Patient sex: M
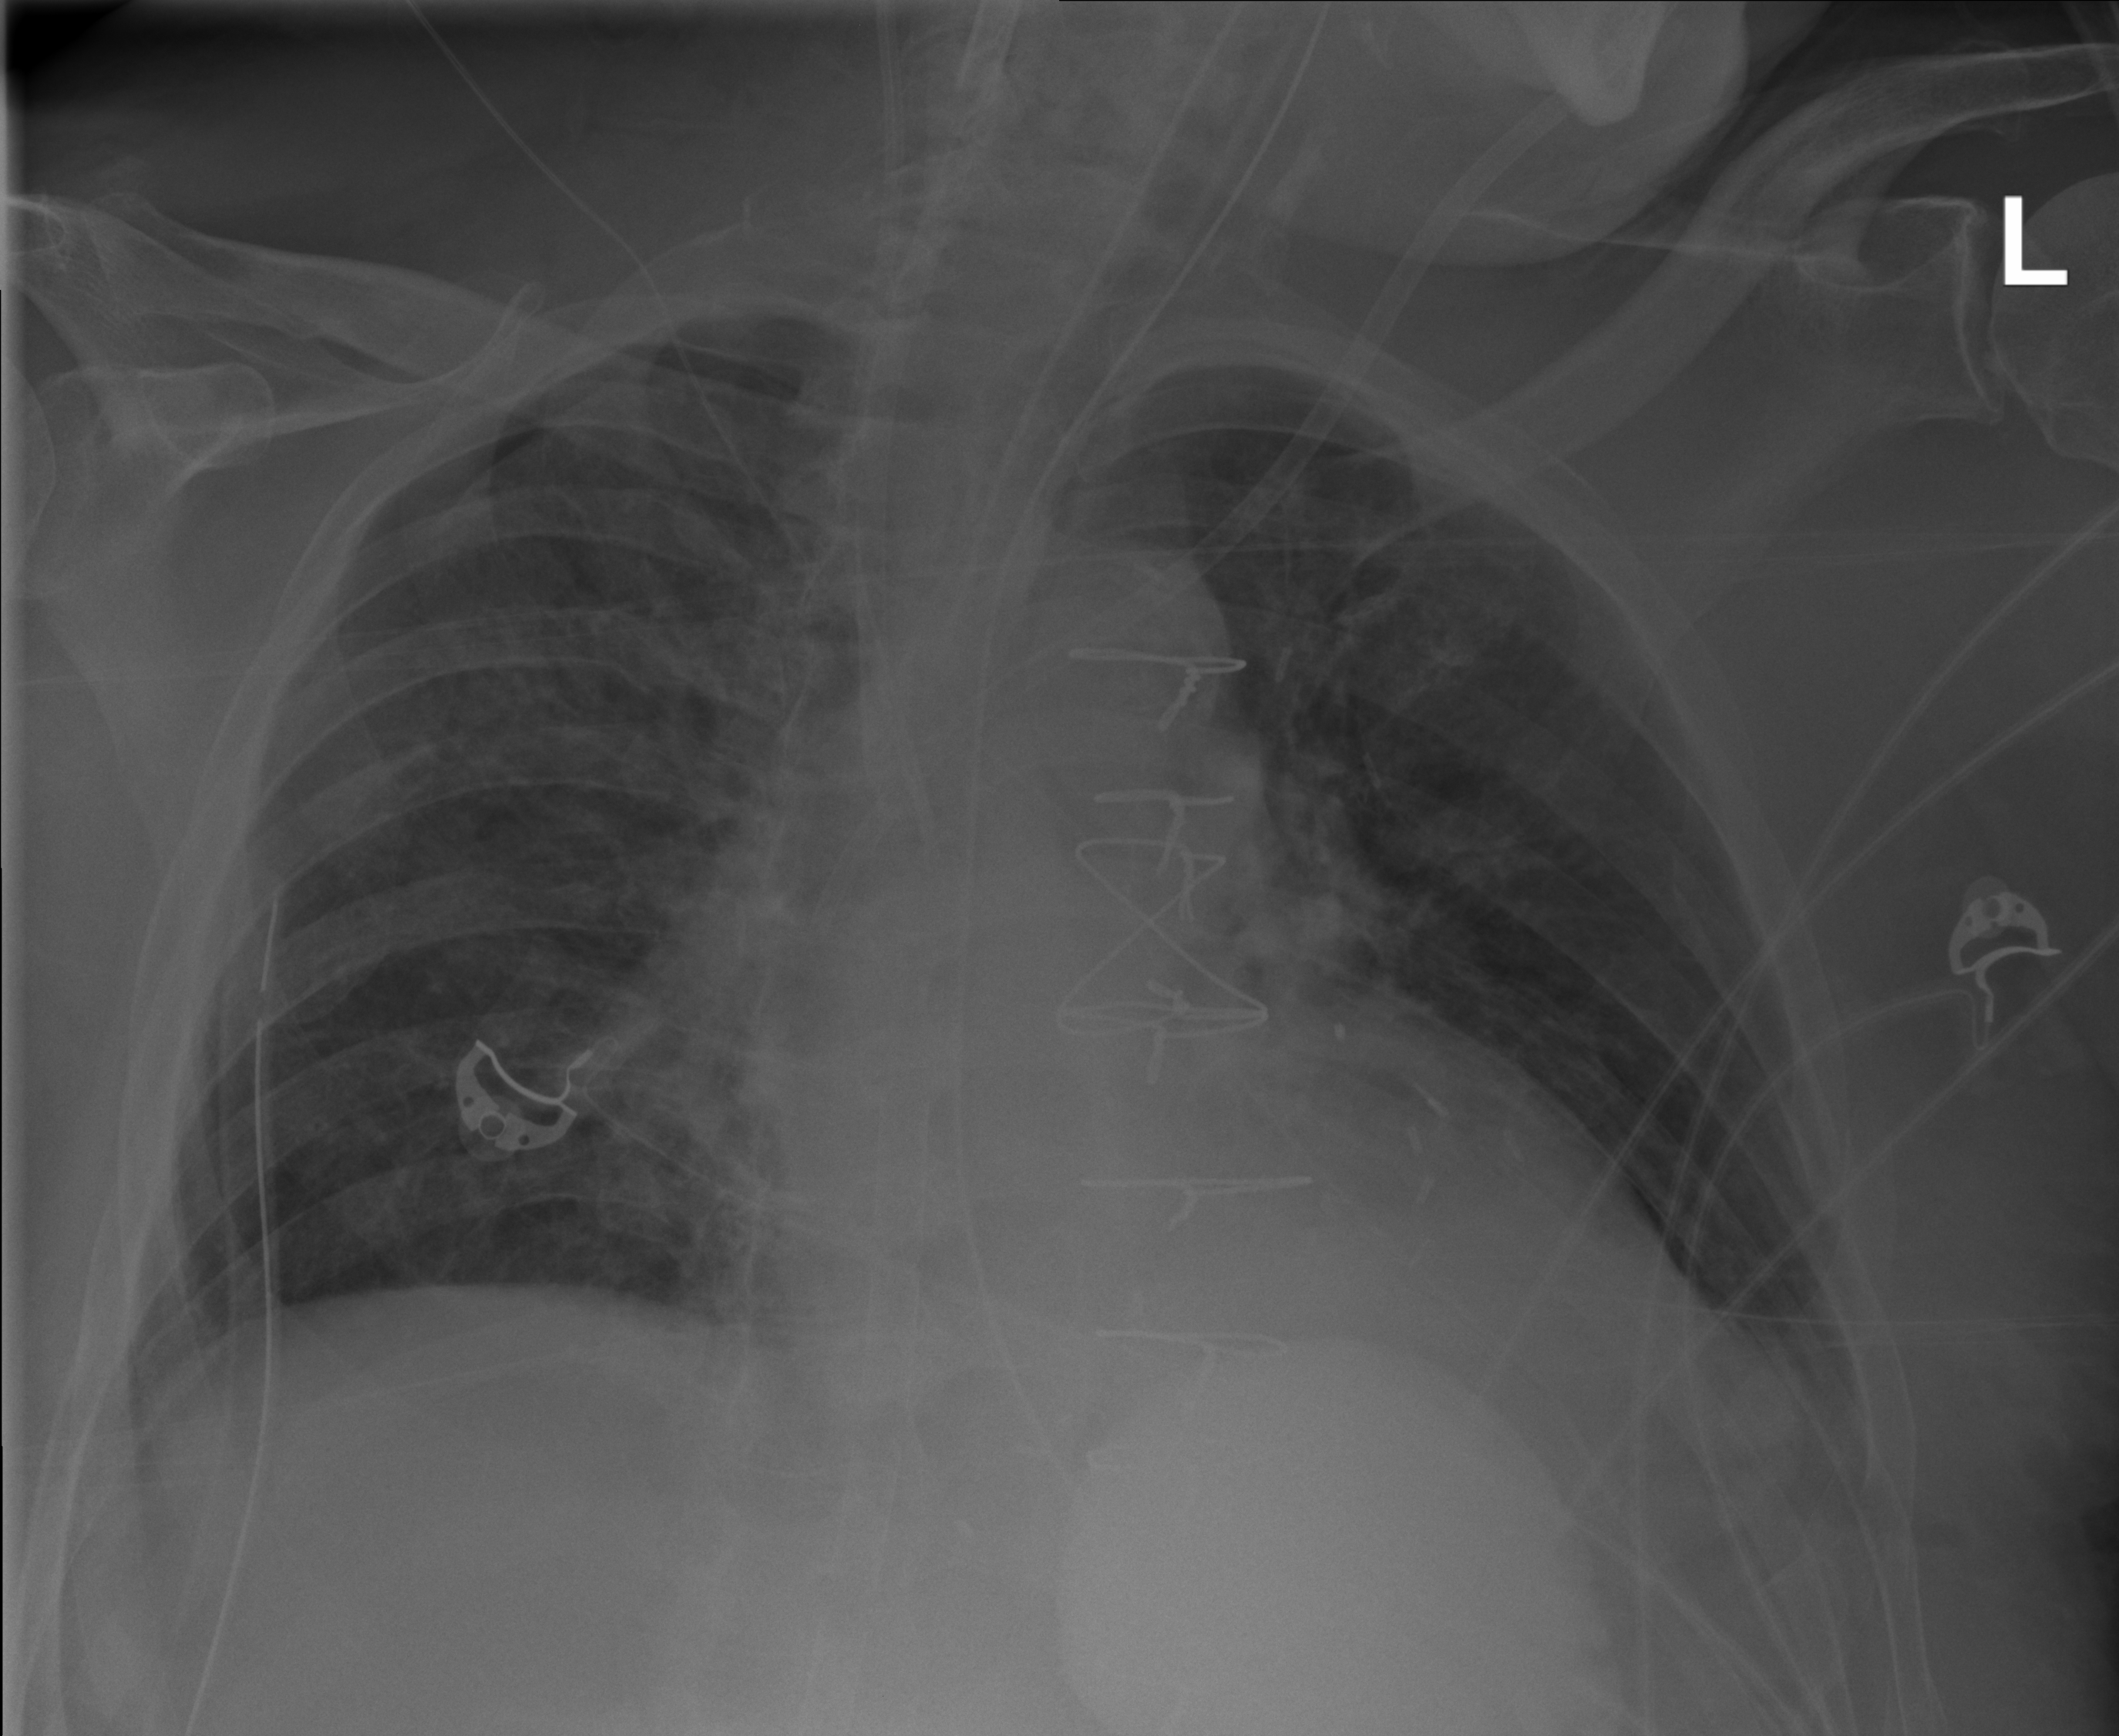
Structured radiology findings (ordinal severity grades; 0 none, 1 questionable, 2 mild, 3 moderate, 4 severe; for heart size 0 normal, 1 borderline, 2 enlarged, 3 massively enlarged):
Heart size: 1
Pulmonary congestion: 2
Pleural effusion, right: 0
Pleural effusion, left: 0
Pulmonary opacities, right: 2
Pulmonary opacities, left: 1
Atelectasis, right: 2
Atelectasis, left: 2